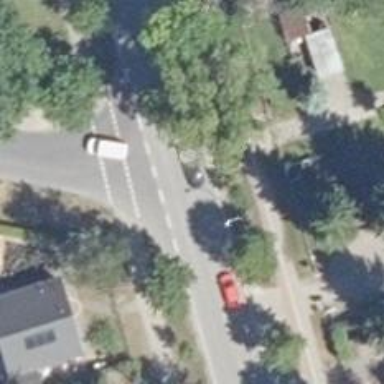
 equipped with sidewalks on both sides and cycle track on the left."